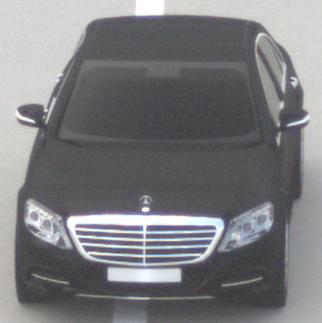
Make: Mercedes-Benz
Model: S 400 HYBRID
Detailed model: S-Class (222) Limousine
Model produced from: 2013/05
Model produced until: 2015/04
Doors: 4
Color: black
Road condition: dry road
Daytime: midday
Contrast: low contrast